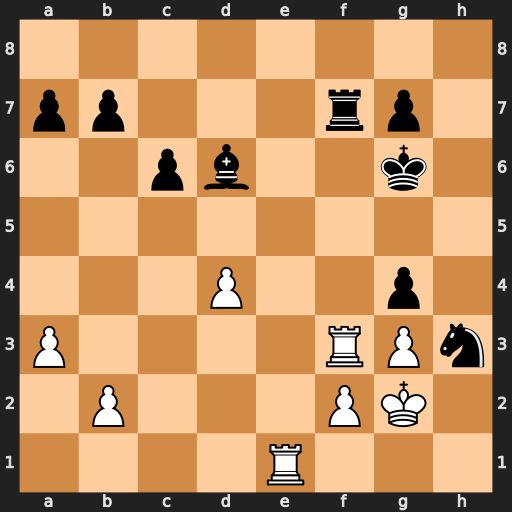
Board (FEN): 8/pp3rp1/2pb2k1/8/3P2p1/P4RPn/1P3PK1/4R3
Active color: w
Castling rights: -
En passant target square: -
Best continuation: Re6+ Rf6 Rfxf6+ gxf6 Rxd6